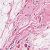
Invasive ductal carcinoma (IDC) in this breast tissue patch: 0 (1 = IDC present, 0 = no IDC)